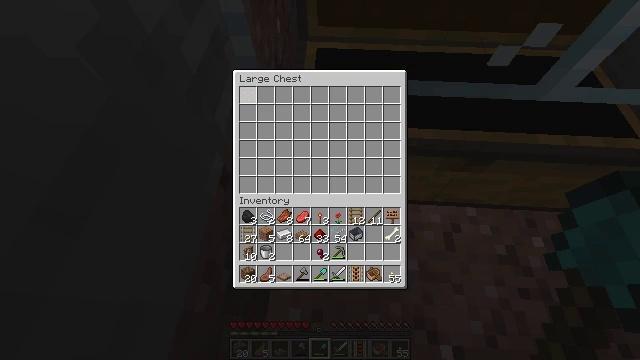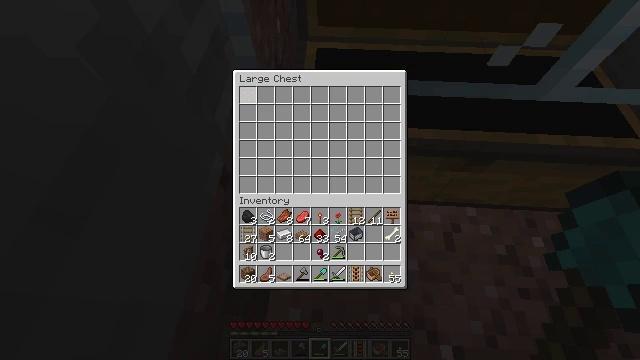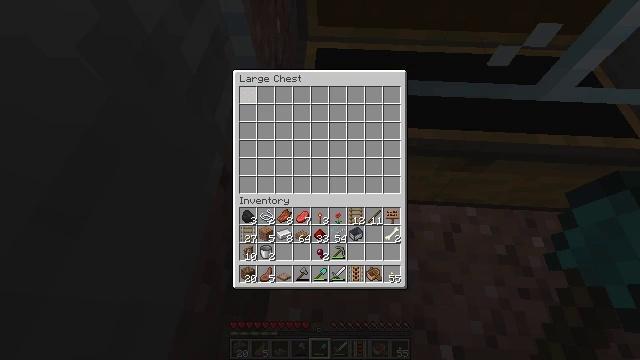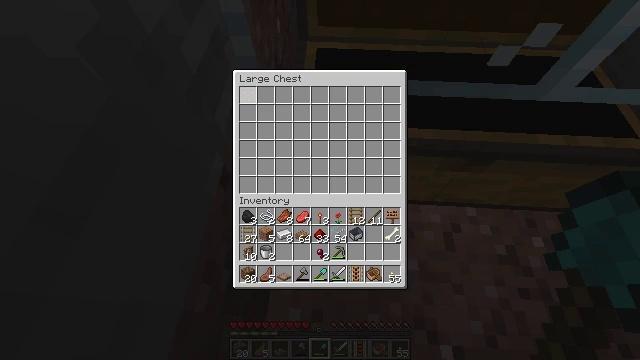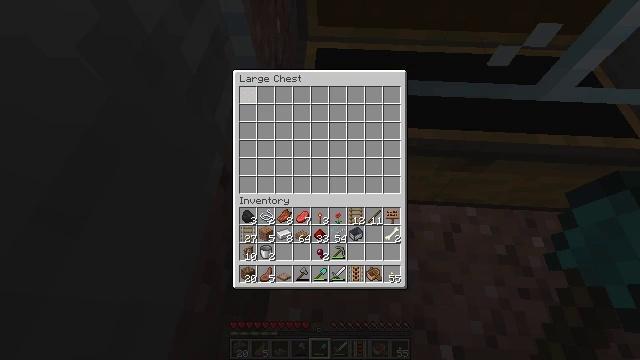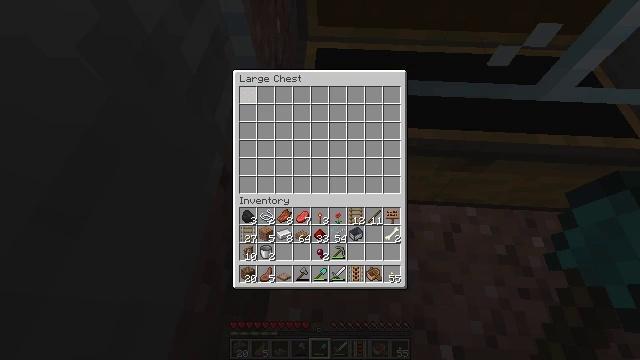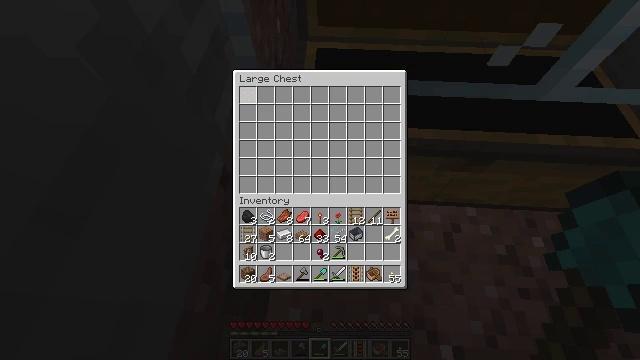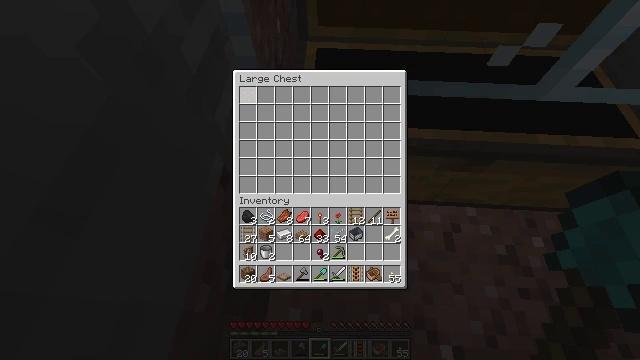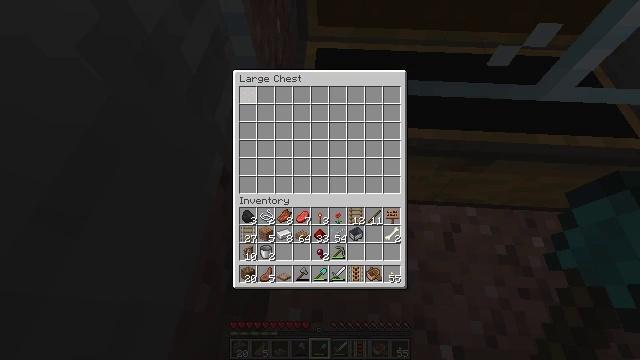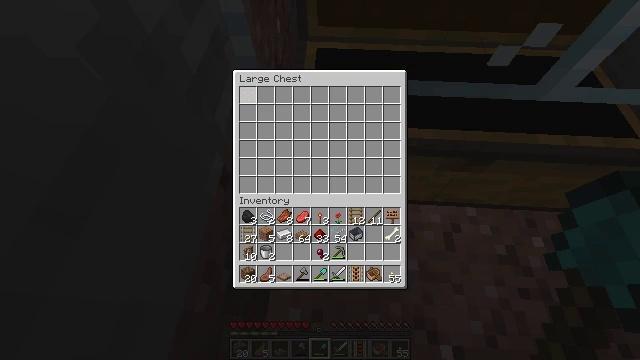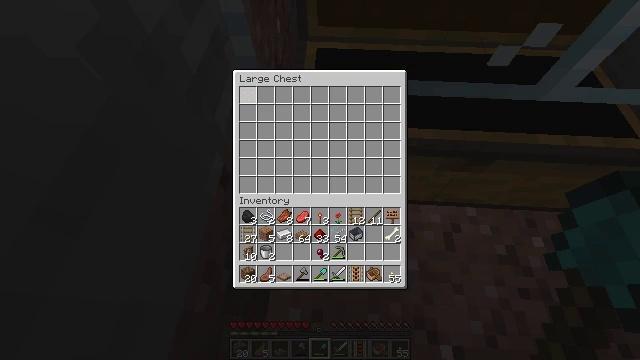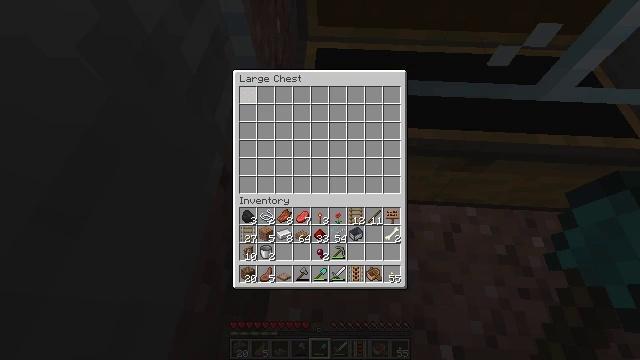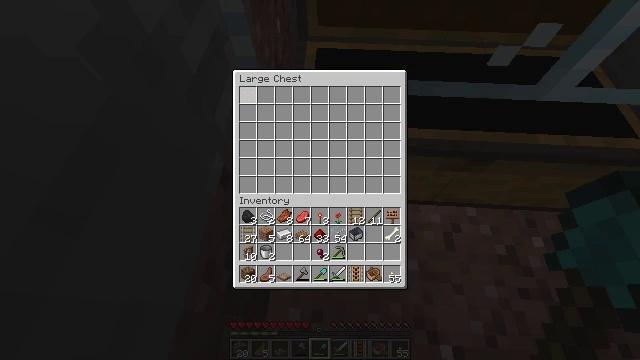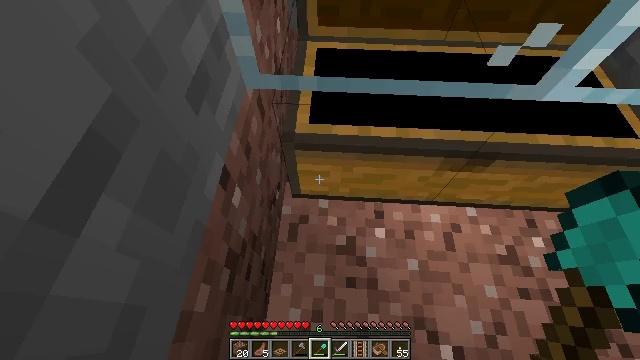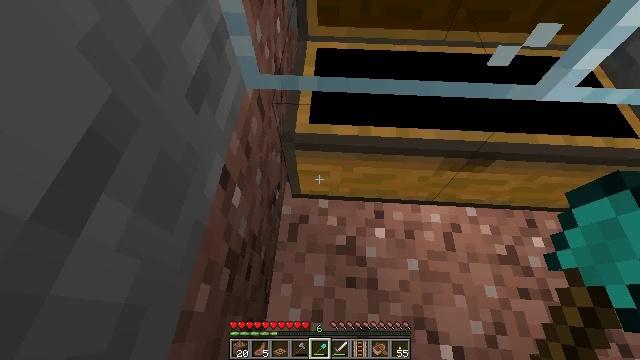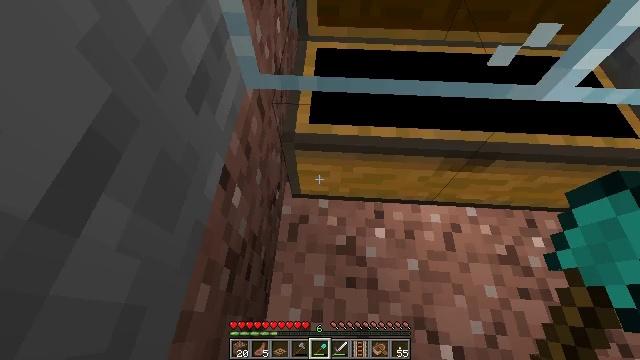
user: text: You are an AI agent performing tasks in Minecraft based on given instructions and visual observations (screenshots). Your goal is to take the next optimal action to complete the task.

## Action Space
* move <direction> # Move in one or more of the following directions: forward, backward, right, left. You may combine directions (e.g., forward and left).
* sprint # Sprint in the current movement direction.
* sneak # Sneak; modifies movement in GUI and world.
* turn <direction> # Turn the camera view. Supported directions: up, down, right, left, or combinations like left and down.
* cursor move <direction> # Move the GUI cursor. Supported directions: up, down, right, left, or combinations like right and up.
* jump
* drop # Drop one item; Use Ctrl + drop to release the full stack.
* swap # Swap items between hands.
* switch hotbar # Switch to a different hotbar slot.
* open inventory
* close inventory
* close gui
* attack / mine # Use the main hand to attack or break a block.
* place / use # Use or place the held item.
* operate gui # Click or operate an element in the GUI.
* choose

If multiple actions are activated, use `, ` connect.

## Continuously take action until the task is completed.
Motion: motion action
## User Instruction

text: Gather poppy from the ground.
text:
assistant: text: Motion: no_op
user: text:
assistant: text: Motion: no_op
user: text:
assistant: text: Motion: no_op
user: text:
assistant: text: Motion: no_op
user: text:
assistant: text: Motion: no_op
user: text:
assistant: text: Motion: no_op
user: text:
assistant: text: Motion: no_op
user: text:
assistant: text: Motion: no_op
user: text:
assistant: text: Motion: no_op
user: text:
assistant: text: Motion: no_op
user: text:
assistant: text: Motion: no_op
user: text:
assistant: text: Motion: no_op
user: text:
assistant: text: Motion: no_op
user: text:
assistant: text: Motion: no_op
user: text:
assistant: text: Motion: no_op
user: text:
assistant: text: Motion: no_op
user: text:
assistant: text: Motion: no_op
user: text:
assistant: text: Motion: close gui
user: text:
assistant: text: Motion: no_op
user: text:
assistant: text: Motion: turn right
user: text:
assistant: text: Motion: turn right
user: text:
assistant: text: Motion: turn right
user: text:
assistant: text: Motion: turn right and up
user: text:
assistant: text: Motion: turn right and up
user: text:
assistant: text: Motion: turn right and up
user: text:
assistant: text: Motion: turn right and up
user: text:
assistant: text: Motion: turn up
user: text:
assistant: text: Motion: turn right
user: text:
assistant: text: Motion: move forward, turn right
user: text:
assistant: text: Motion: move forward